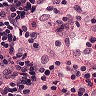
Metastatic tissue present: no